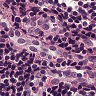
Metastatic tissue present: yes